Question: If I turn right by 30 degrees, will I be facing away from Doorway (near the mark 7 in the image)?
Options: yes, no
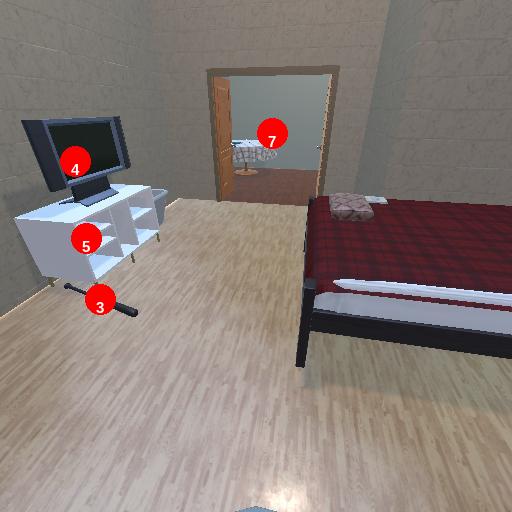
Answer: yes